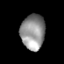
Tissue: prostate
Cell type: Myeloid cells
Senescence score: 0.2779
Nuclear area (px): 828
Mean DAPI intensity: 146.429